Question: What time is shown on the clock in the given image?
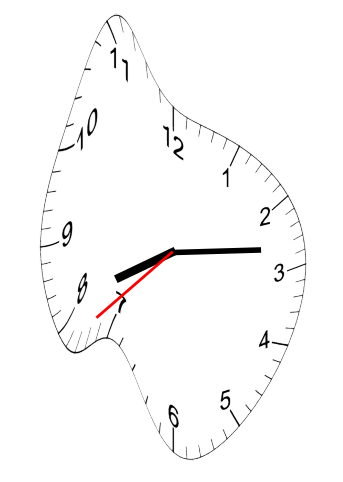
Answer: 08:13:38